Question: I have developed a <URL>, it works fine in Chrome 39 but gives an error in Opera developer 24 on
> Error in response to tabs.query: TypeError: Cannot read property 'id'
of undefined at HTMLLIElement.click
So I tested <URL> on both browser consoles:
'''
chrome.tabs.query(
{ active: true, highlighted: true, currentWindow: true },
function(thisTab) {
console.log(thisTab);
}
);
'''
In Chrome it returns a complete 'Tab' object.
But in Opera it returns a blank array '[]'.

Why this is happening?
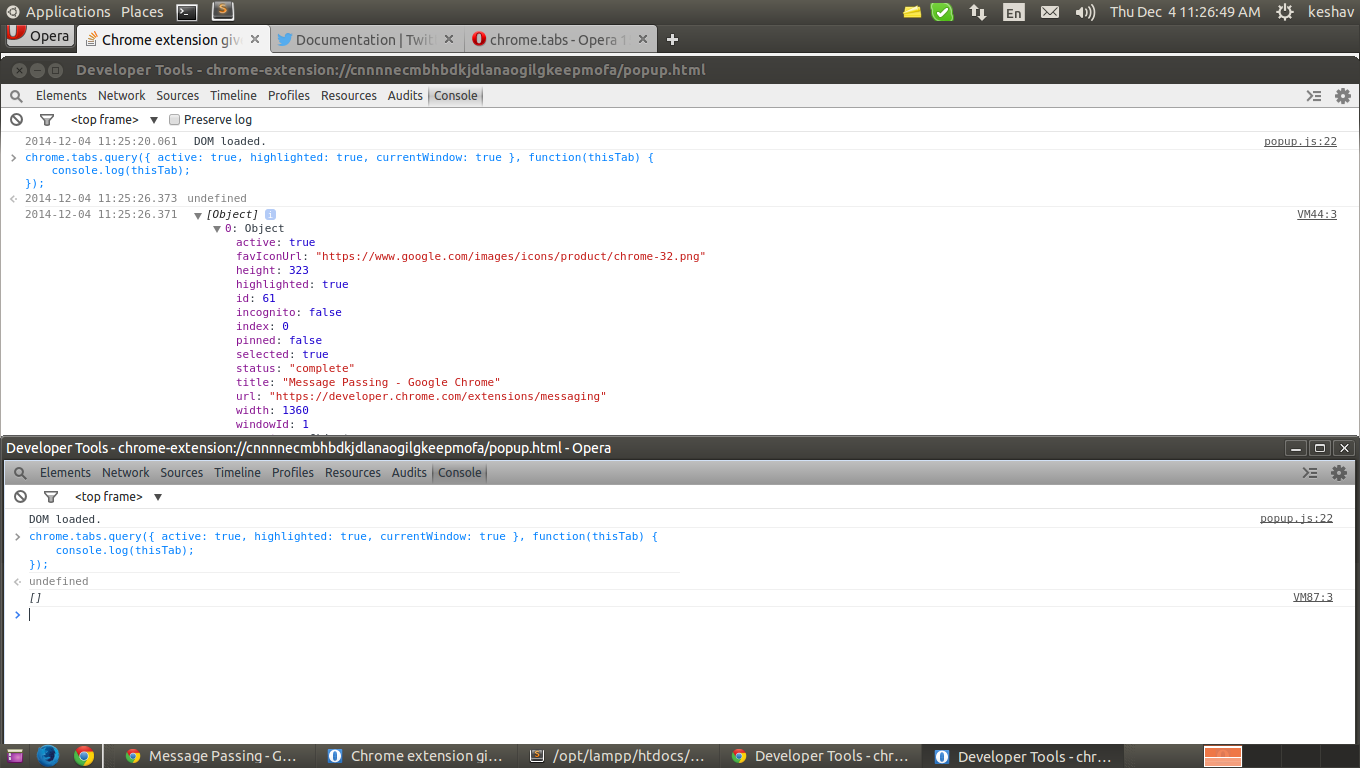
Answer: It seems that Opera does not include the concept of a highlighted tab, which is already pretty obscure in Chrome.
Your query is excessive anyway: in Chrome, the active tab cannot be non-highlighted.
So, for a query that works in both, use '{active: true, currentWindow: true}'.